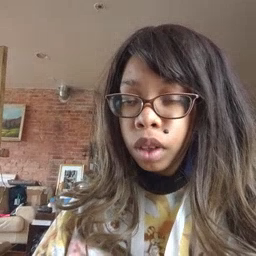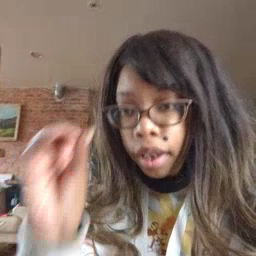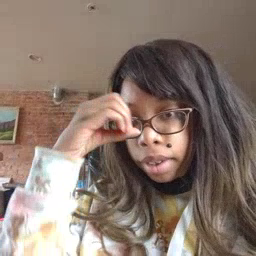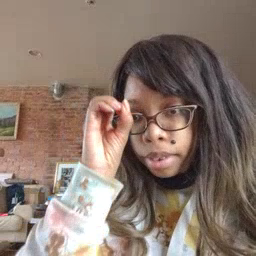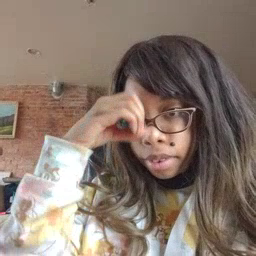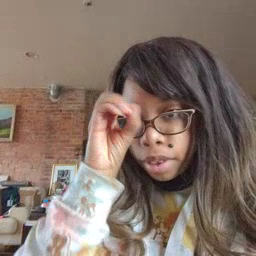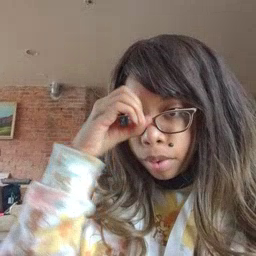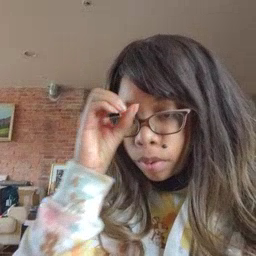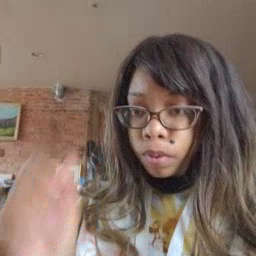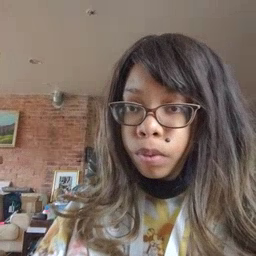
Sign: owl